Question: I was trying to create some laptop <URL> and I noticed that it was harder than I thought. Here's the code I was messing with:
'''
transform: scaleX(1) scaleY(1) scaleZ(1)
rotateX(48deg) rotateY(-35deg) rotateZ(37deg)
translateX(360px) translateY(103px) translateZ(0px)
skewX(0) skewY(0);
'''
I haven't yet worked out how to do it, but I believe that if we can get the corners of the image on top of the corresponding corners of the laptop image, then it will look realistic. Am I wrong?

I think that this could be done with a function that takes 5 inputs (ratio of source image's rectangle and the coordinates of the four corners of the destination (laptop) image) and returns an object containing valid CSS properties for layering the image.
Would you have any insight on how it could be done?
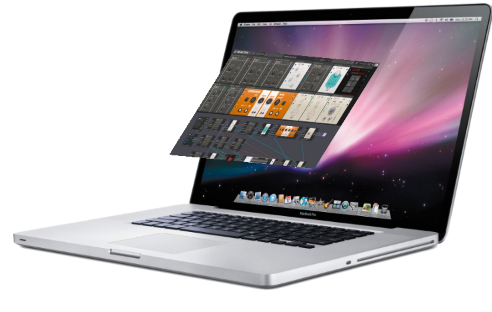
Answer: This Mathematics question has the doorway:
<URL>
It leads to these nice live examples:
- <URL>
Here's the pen from the article ported from CoffeeScript to this answer in plain JavaScript:
'''
// Original was CoffeeScript at https://codepen.io/fta/pen/ifnqH?editors=0010.
// This is ported back to plain JavaScript. It could be cleaned up!
{
const $ = jQuery;
function getTransform (from, to) {
console.assert(from.length === to.length && to.length === 4);
const A = []; // 8x8
for (let i = 0; i < 4; i++) {
A.push([from[i].x, from[i].y, 1, 0, 0, 0, -from[i].x * to[i].x, -from[i].y * to[i].x]);
A.push([0, 0, 0, from[i].x, from[i].y, 1, -from[i].x * to[i].y, -from[i].y * to[i].y]);
}
const b = []; // 8x1
for (let i = 0; i < 4; i++) {
b.push(to[i].x);
b.push(to[i].y);
}
// Solve A * h = b for h
const h = numeric.solve(A, b);
const H = [[h[0], h[1], 0, h[2]], [h[3], h[4], 0, h[5]], [0, 0, 1, 0], [h[6], h[7], 0, 1]];
// Sanity check that H actually maps 'from' to 'to'
for (let i = 0; i < 4; i++) {
const lhs = numeric.dot(H, [from[i].x, from[i].y, 0, 1]);
const k_i = lhs[3];
const rhs = numeric.dot(k_i, [to[i].x, to[i].y, 0, 1]);
console.assert(numeric.norm2(numeric.sub(lhs, rhs)) < 1e-9, "Not equal:", lhs, rhs);
}
return H;
};
function applyTransform(element, originalPos, targetPos, callback) {
// All offsets were calculated relative to the document
// Make them relative to (0, 0) of the element instead
const from = (function() {
const results = [];
for (let k = 0, len = originalPos.length; k < len; k++) {
const p = originalPos[k];
results.push({
x: p[0] - originalPos[0][0],
y: p[1] - originalPos[0][1]
});
}
return results;
})();
const to = (function() {
const results = [];
for (let k = 0, len = targetPos.length; k < len; k++) {
const p = targetPos[k];
results.push({
x: p[0] - originalPos[0][0],
y: p[1] - originalPos[0][1]
});
}
return results;
})();
// Solve for the transform
const H = getTransform(from, to);
// Apply the matrix3d as H transposed because matrix3d is column major order
// Also need use toFixed because css doesn't allow scientific notation
$(element).css({
'transform': 'matrix3d(${((function() {
const results = [];
for (let i = 0; i < 4; i++) {
results.push((function() {
const results1 = [];
for (let j = 0; j < 4; j++) {
results1.push(H[j][i].toFixed(20));
}
return results1;
})());
}
return results;
})()).join(',')})',
'transform-origin': '0 0'
});
return typeof callback === "function" ? callback(element, H) : void 0;
};
function makeTransformable(selector, callback) {
return $(selector).each(function(i, element) {
$(element).css('transform', '');
// Add four dots to corners of 'element' as control points
const controlPoints = (function() {
const ref = ['left top', 'left bottom', 'right top', 'right bottom'];
const results = [];
for (let k = 0, len = ref.length; k < len; k++) {
const position = ref[k];
results.push($('<div>').css({
border: '10px solid black',
borderRadius: '10px',
cursor: 'move',
position: 'absolute',
zIndex: 100000
}).appendTo('body').position({
at: position,
of: element,
collision: 'none'
}));
}
return results;
})();
// Record the original positions of the dots
const originalPos = (function() {
const results = [];
for (let k = 0, len = controlPoints.length; k < len; k++) {
const p = controlPoints[k];
results.push([p.offset().left, p.offset().top]);
}
return results;
})();
// Transform 'element' to match the new positions of the dots whenever dragged
$(controlPoints).draggable({
start: () => {
return $(element).css('pointer-events', 'none'); // makes dragging around iframes easier
},
drag: () => {
return applyTransform(element, originalPos, (function() {
const results = [];
for (let k = 0, len = controlPoints.length; k < len; k++) {
const p = controlPoints[k];
results.push([p.offset().left, p.offset().top]);
}
return results;
})(), callback);
},
stop: () => {
applyTransform(element, originalPos, (function() {
const results = [];
for (let k = 0, len = controlPoints.length; k < len; k++) {
const p = controlPoints[k];
results.push([p.offset().left, p.offset().top]);
}
return results;
})(), callback);
return $(element).css('pointer-events', 'auto');
}
});
return element;
});
};
makeTransformable('.box', function(element, H) {
console.log($(element).css('transform'));
return $(element).html($('<table>').append($('<tr>').html($('<td>').text('matrix3d('))).append((function() {
const results = [];
for (let i = 0; i < 4; i++) {
results.push($('<tr>').append((function() {
const results1 = [];
for (let j = 0; j < 4; j++) {
results1.push($('<td>').text(H[j][i] + ((i === j && j === 3) ? '' : ',')));
}
return results1;
})()));
}
return results;
})()).append($('<tr>').html($('<td>').text(')'))));
});
}
'''
'''
.box {
margin: 20px;
padding: 10px;
height: 150px;
width: 500px;
border: 1px solid black;
}
'''
'''
<div class="box">
Drag the points to transform the box!
</div>
<script src="https://cdnjs.cloudflare.com/ajax/libs/jquery/2.1.3/jquery.min.js"></script>
<script src="https://ajax.googleapis.com/ajax/libs/jqueryui/1.11.2/jquery-ui.min.js"></script>
<script src="https://cdnjs.cloudflare.com/ajax/libs/numeric/1.2.6/numeric.min.js"></script>
<script src="https://cdnjs.cloudflare.com/ajax/libs/jqueryui-touch-punch/0.2.3/jquery.ui.touch-punch.min.js"></script>
'''